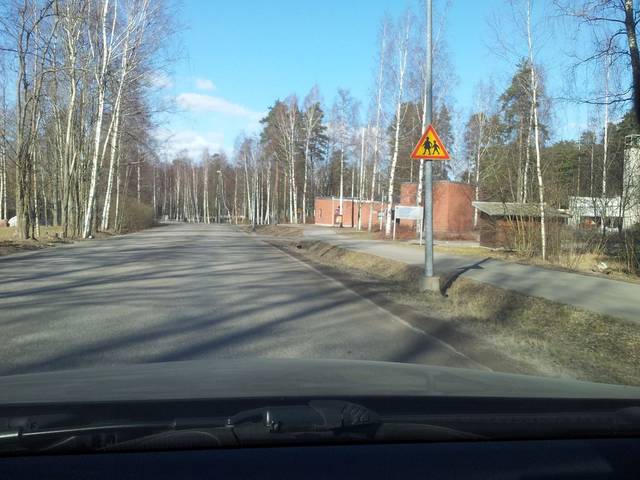
Region: Finland
Coordinates: 60.16, 24.782